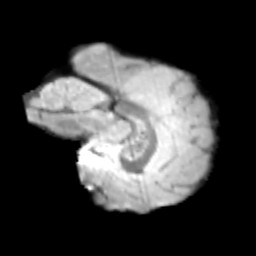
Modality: T2w
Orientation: sagittal
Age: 11
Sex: male
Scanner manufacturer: siemens
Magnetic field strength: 3 T
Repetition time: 3.8 s
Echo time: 0.07 s